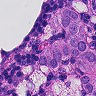
Metastatic tissue present: yes